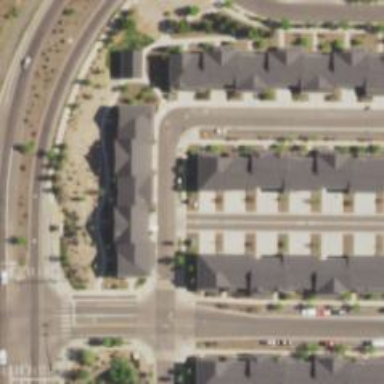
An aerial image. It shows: Alley classified as service road.